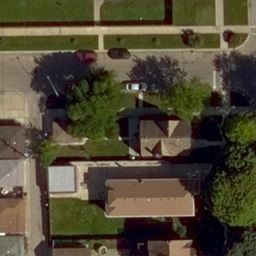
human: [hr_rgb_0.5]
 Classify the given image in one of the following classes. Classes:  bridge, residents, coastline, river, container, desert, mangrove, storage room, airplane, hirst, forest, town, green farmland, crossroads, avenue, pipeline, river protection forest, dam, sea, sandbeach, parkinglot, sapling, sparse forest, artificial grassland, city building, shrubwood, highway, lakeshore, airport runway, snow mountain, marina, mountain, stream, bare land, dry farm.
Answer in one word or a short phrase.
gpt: residents